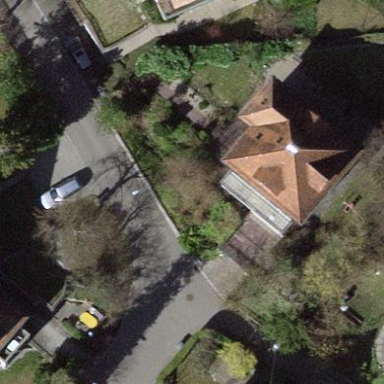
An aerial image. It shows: Building with pyramidal-shaped roof.